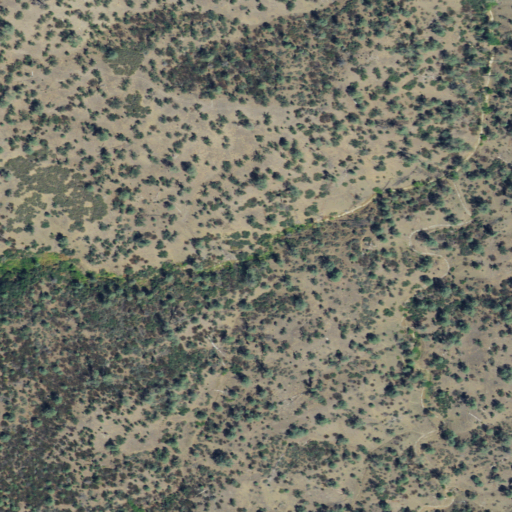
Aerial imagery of valley in California named Cottonwood Spring Gulch containing shrub and mixed forest